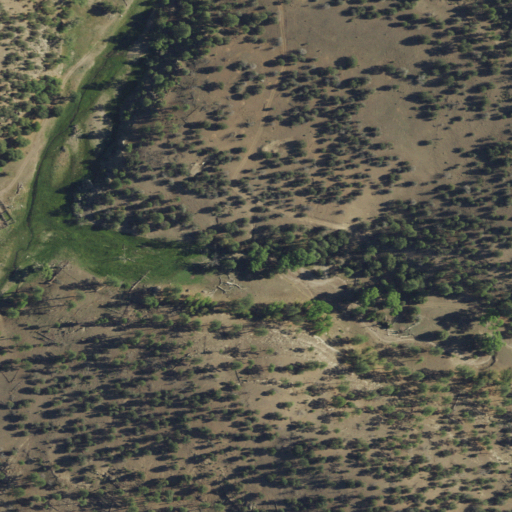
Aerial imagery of valley in New Mexico named Cox Canyon containing evergreen forest and shrub